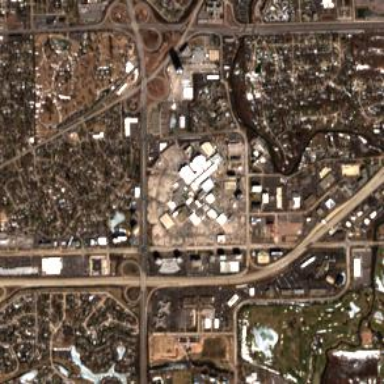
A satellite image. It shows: Retail area consisting of mall.